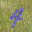
Label: 4